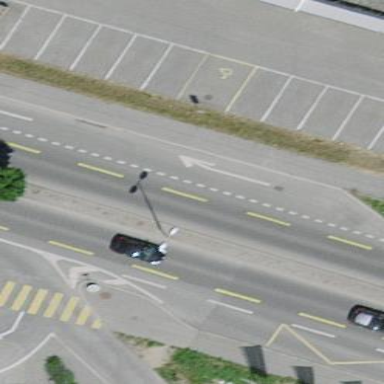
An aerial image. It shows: Street side parking area.